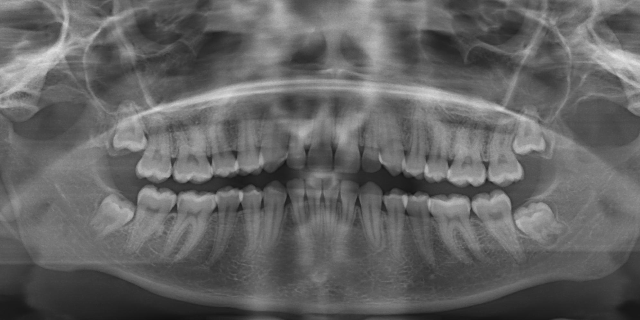
adult